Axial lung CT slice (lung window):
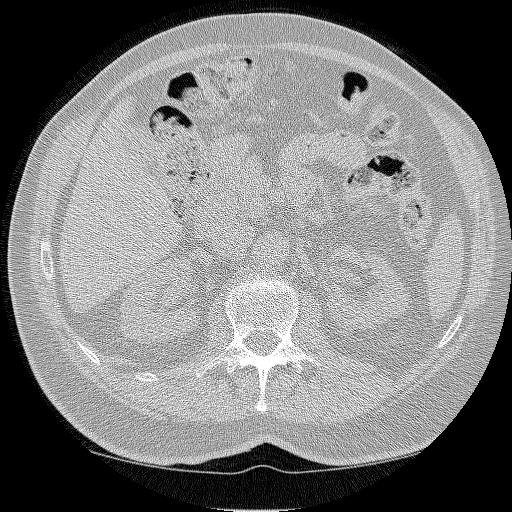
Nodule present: no